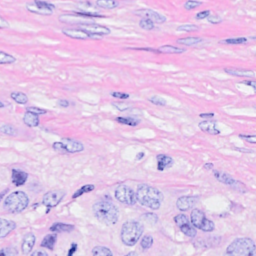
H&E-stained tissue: Breast